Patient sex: F
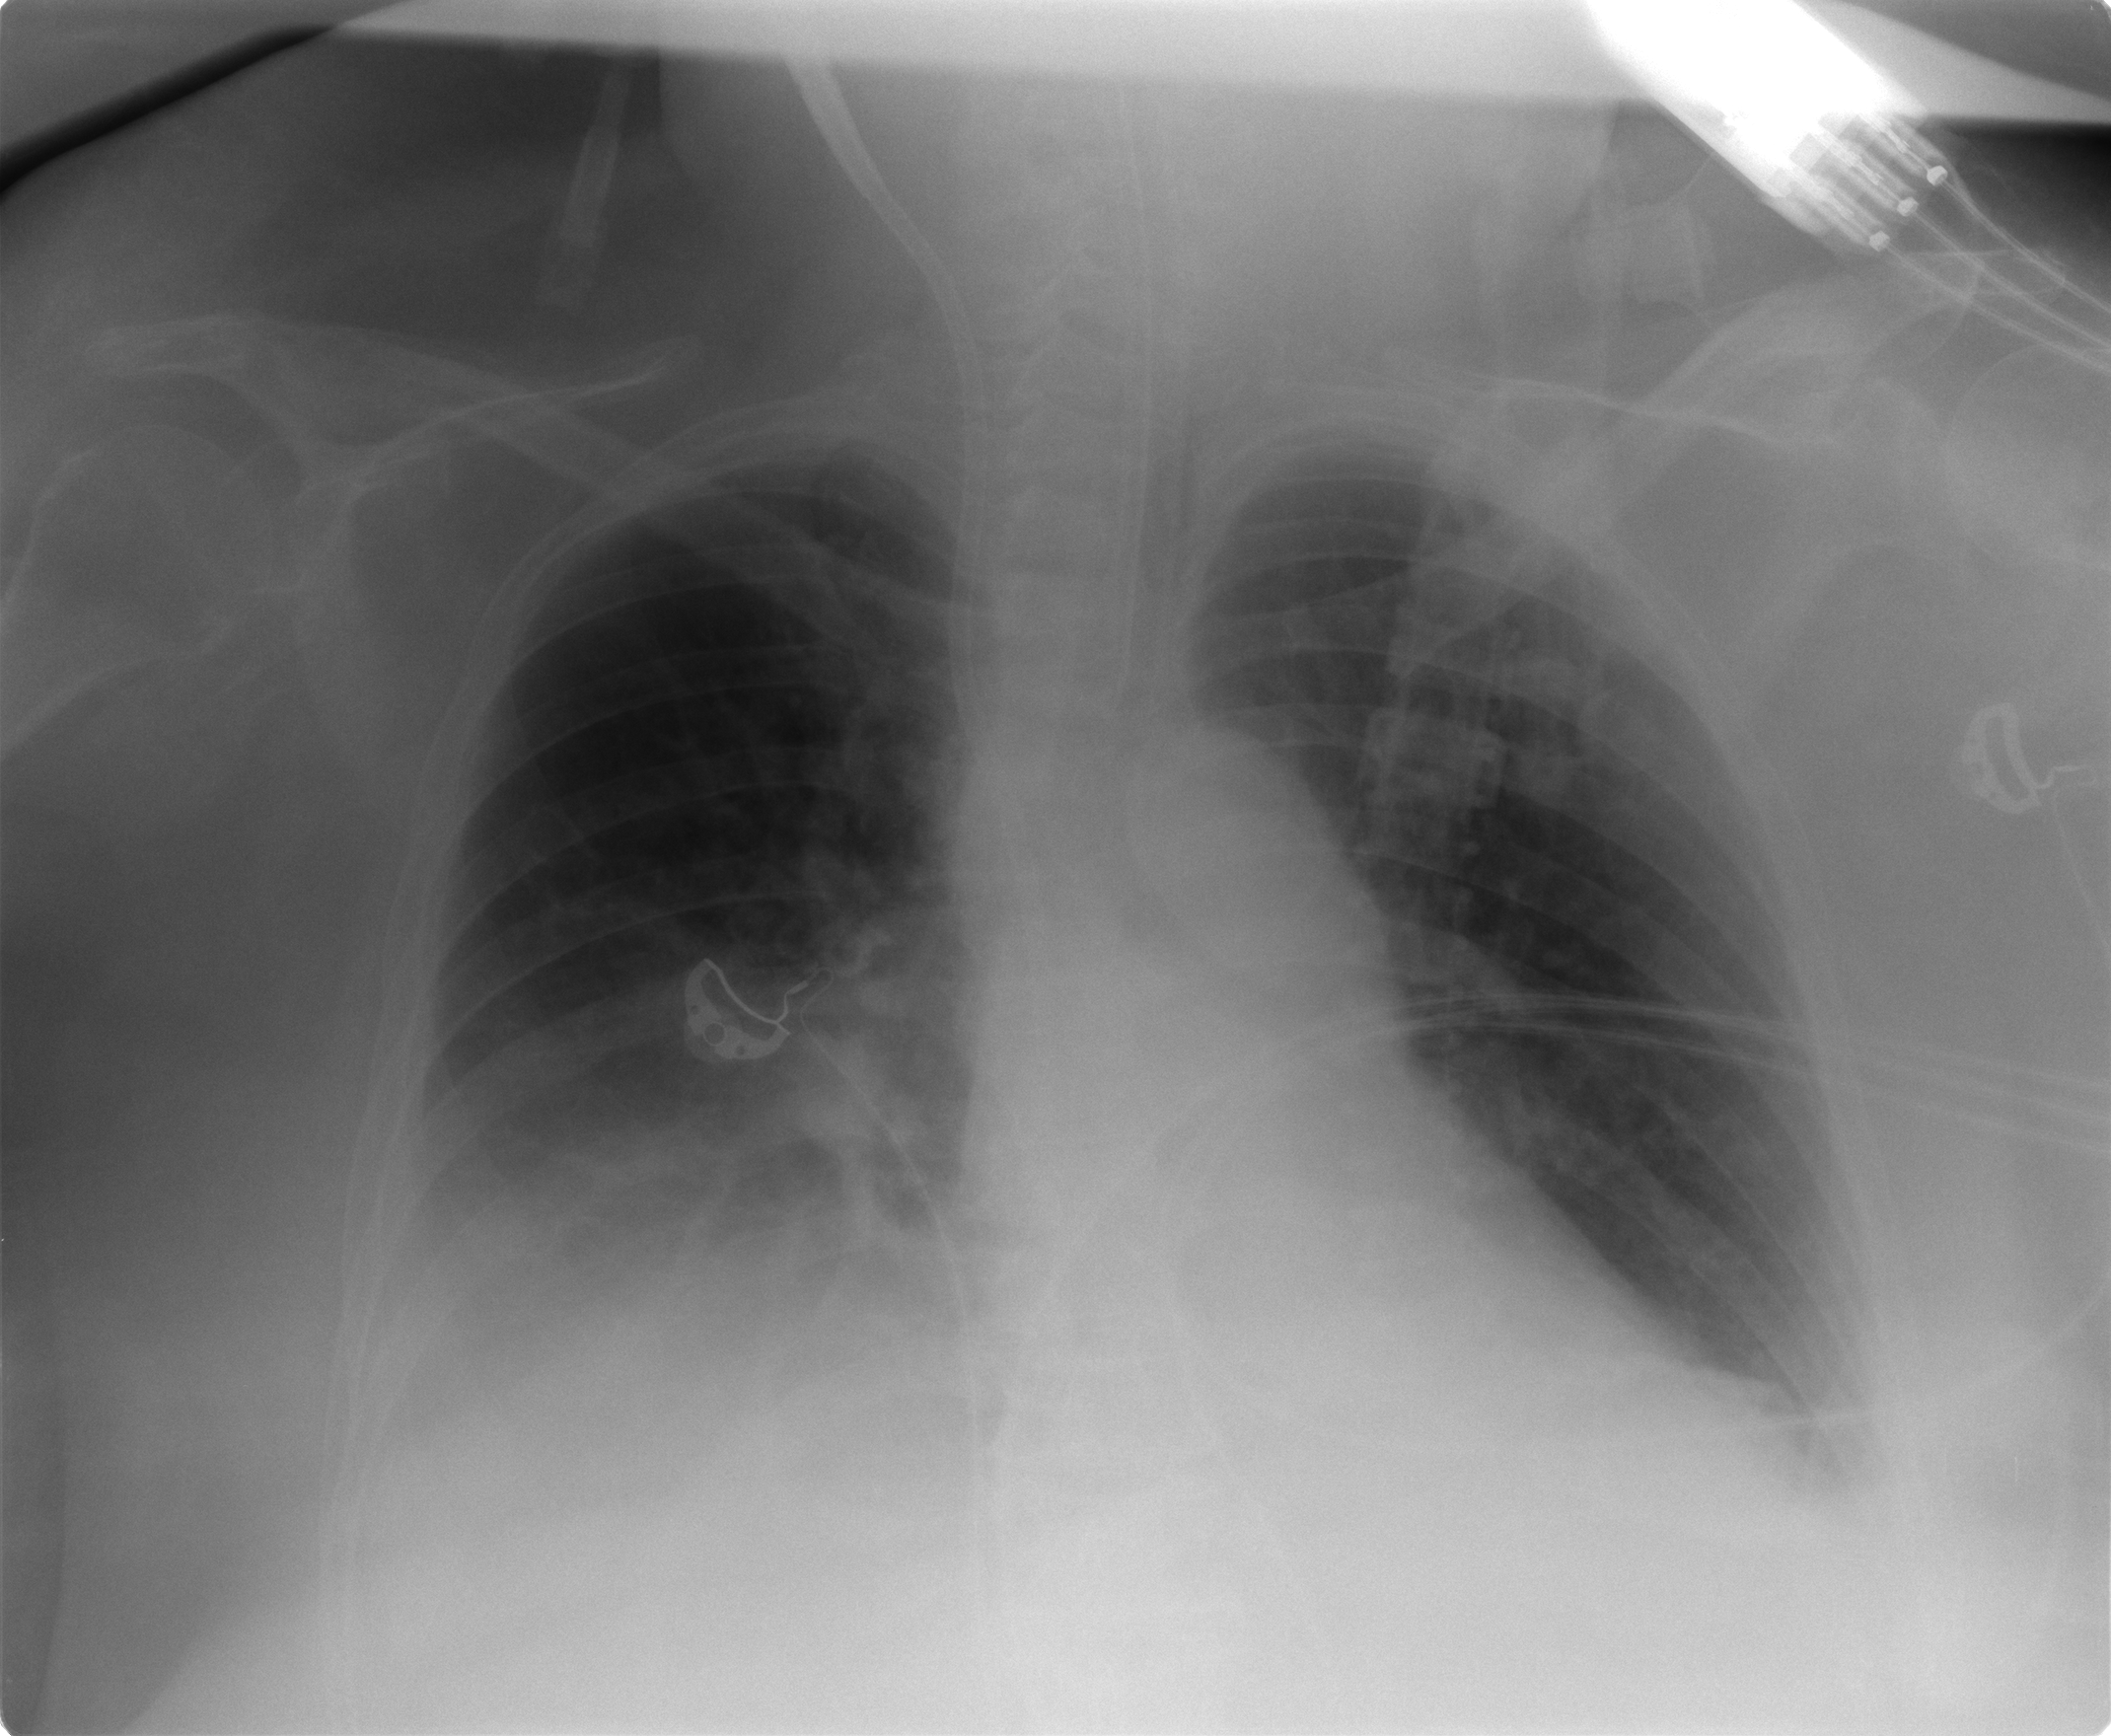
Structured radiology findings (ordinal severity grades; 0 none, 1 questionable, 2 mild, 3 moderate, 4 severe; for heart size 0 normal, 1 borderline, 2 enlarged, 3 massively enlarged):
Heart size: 0
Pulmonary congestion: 0
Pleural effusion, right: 2
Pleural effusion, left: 2
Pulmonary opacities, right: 0
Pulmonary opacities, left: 0
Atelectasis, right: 2
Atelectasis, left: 2